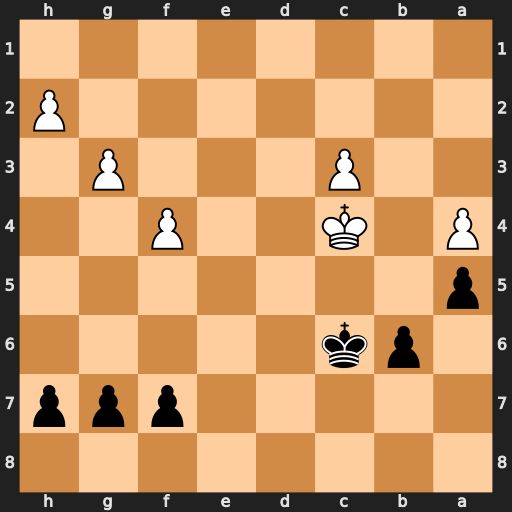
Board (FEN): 8/5ppp/1pk5/p7/P1K2P2/2P3P1/7P/8
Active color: b
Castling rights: -
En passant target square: -
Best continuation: f5 Kd4 b5 axb5+ Kxb5 Kd5 a4 c4+ Ka6